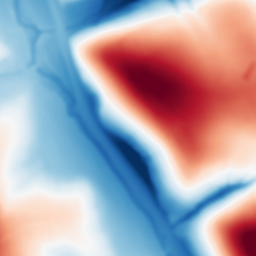
Category: multiscale
Decomposition family: dog_multiscale
Decomposition parameters: sigma_ratio: 2
n_scales: 5
base_sigma: 2
Upsampling method: quintic
Upsampling parameters: scale: 2
Upsampling scale: 2